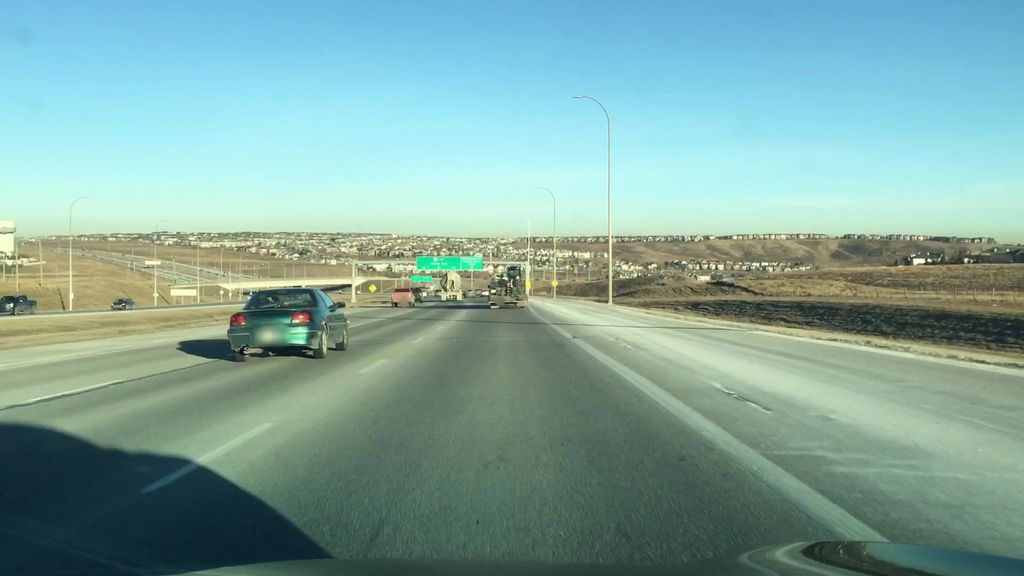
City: calgary